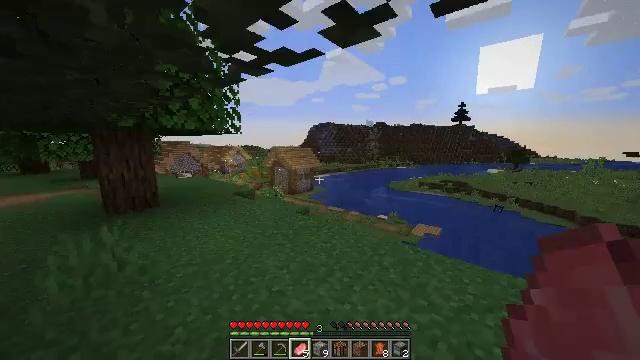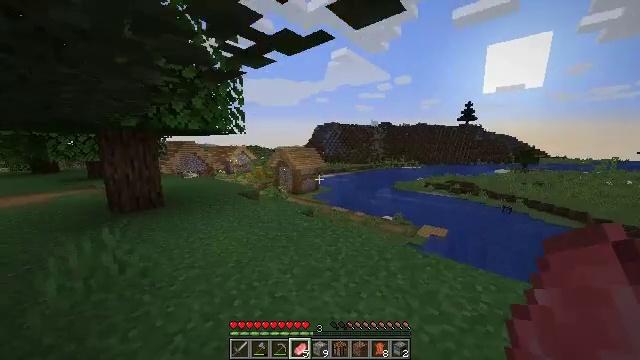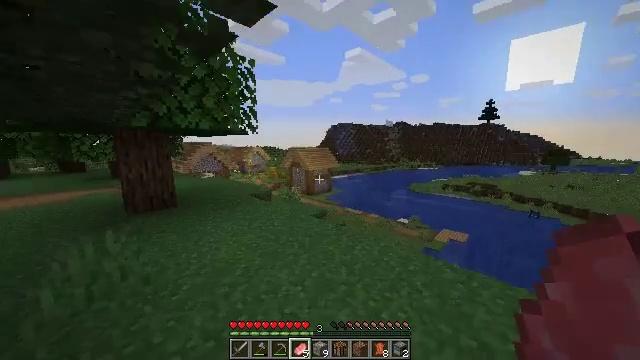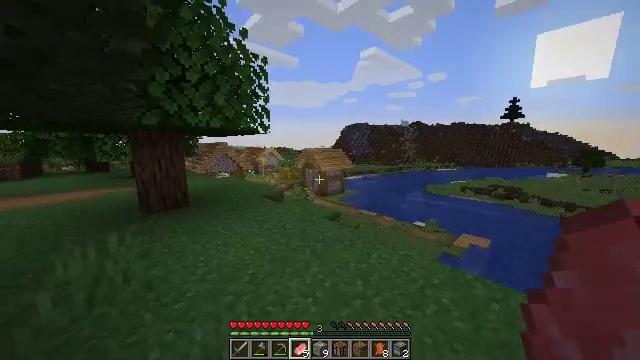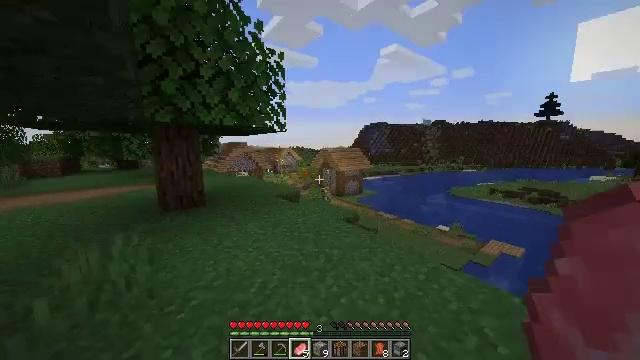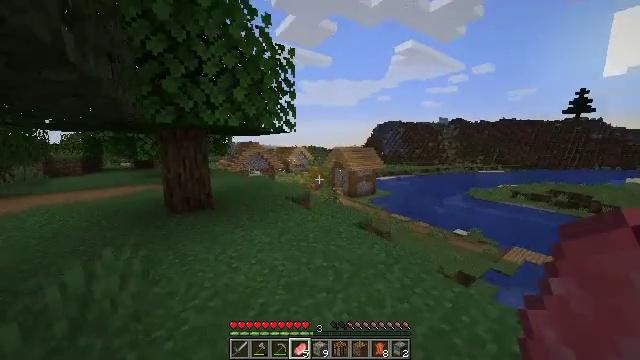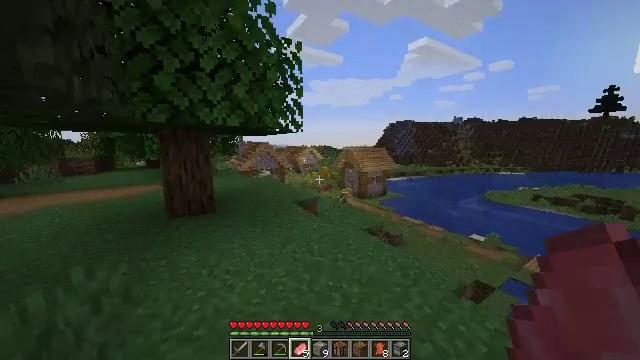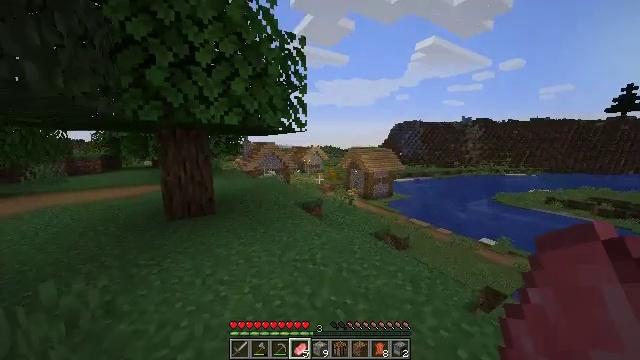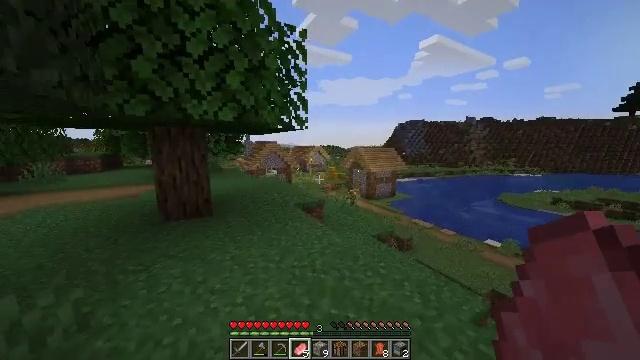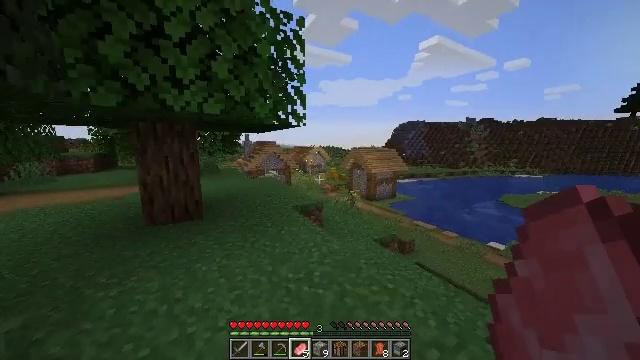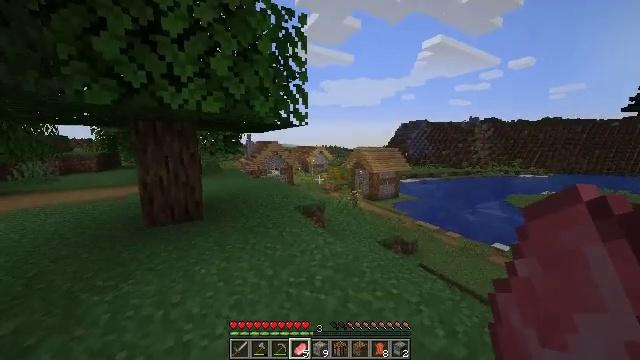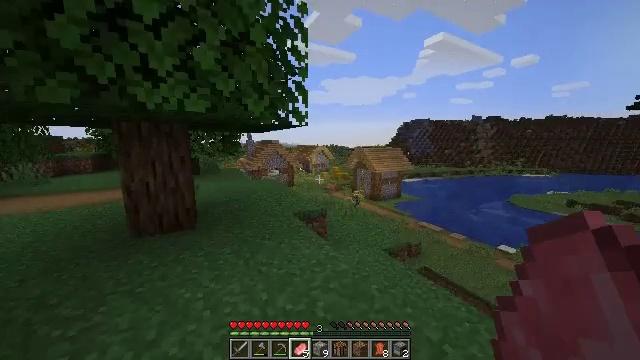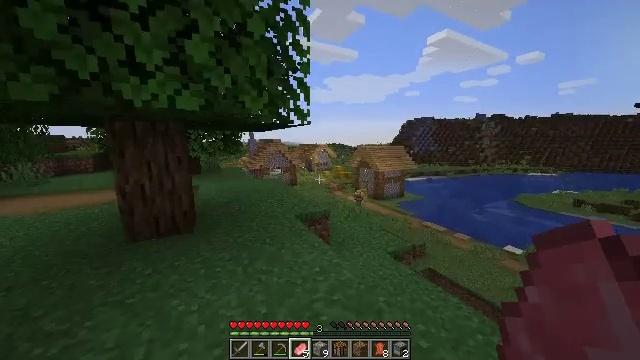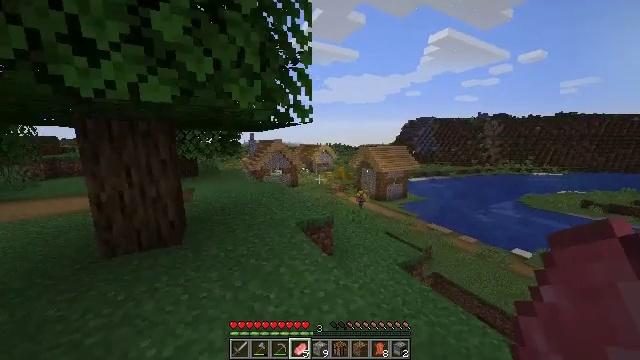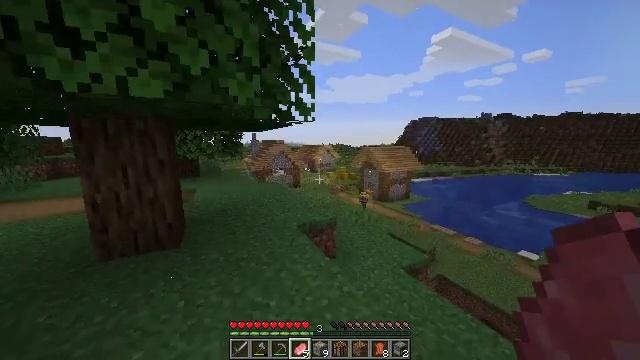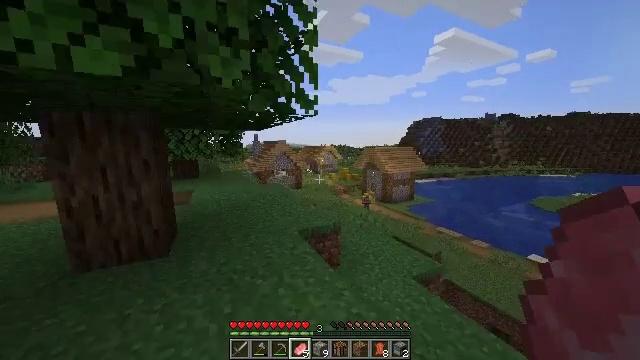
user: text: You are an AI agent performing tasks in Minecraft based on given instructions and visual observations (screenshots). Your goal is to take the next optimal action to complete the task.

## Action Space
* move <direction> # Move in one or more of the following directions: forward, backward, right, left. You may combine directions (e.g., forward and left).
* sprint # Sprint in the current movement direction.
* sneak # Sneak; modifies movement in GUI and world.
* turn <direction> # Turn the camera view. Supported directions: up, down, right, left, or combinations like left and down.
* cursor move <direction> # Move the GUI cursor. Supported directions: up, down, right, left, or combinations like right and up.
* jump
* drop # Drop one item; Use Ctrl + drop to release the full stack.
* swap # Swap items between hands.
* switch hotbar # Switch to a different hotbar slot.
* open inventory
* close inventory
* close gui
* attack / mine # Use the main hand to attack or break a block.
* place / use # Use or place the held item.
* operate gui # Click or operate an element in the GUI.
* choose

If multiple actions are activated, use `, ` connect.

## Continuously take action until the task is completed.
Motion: motion action
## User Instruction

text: Left click on the blast furnace to break it.
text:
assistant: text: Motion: move forward, turn left
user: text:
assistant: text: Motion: move forward, turn left
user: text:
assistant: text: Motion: move forward, turn left
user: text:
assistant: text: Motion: move forward, turn left
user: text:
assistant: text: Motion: move forward, turn left
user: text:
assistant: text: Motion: move forward, turn left
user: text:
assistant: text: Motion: move forward, turn left
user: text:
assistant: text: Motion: move forward
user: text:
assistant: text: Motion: move forward
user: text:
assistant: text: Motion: move forward
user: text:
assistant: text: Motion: move forward
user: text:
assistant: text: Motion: move forward
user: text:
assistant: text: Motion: move forward
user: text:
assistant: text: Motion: move forward
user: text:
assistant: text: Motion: move forward
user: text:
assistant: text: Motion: move forward
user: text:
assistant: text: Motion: move forward
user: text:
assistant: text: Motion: move forward
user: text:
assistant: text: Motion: move forward
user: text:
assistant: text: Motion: move forward
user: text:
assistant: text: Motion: move forward
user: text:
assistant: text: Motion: move forward
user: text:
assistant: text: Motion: move forward
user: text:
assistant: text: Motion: move forward
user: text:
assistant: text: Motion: move forward
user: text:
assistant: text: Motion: move forward
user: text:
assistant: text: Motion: move forward and move left
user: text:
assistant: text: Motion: move forward and move left
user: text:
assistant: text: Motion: move forward and move left
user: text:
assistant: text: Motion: move forward and move left